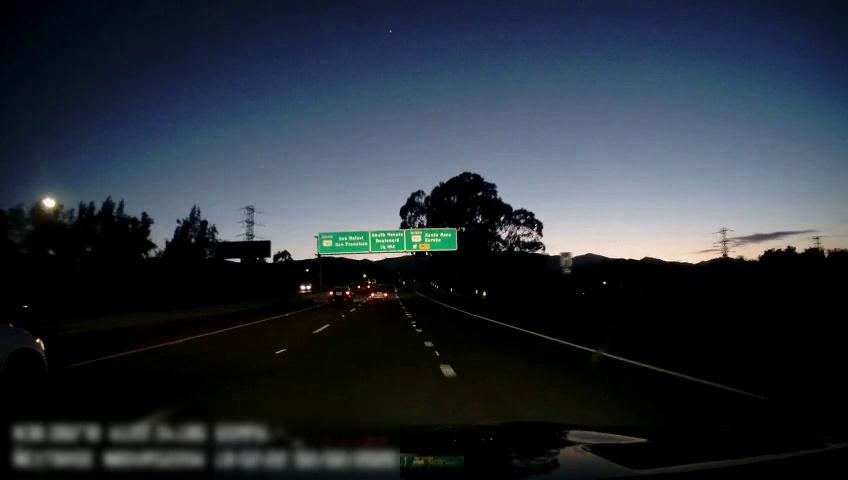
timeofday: Dusk/Dawn/Twilight
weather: Other
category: Drivable Space
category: Vehicles | Car
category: Vehicles | Car
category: Vehicles | Car
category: Vehicles | SUV
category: Lanes | Alternate Lane
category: Lanes | Current Lane
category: Lanes | Alternate Lane
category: Lanes | Alternate Lane
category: Traffic | Signs
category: Traffic | Signs
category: Traffic | Signs
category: Traffic | Signs